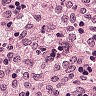
Metastatic tissue present: no